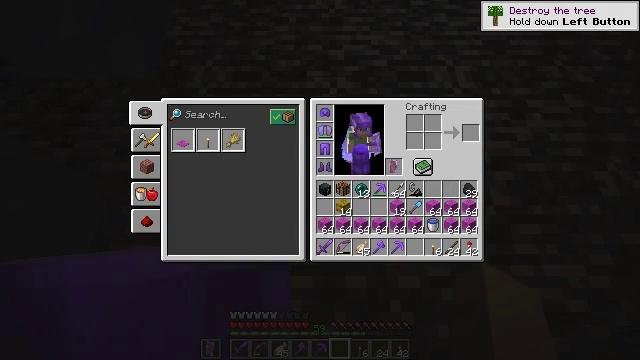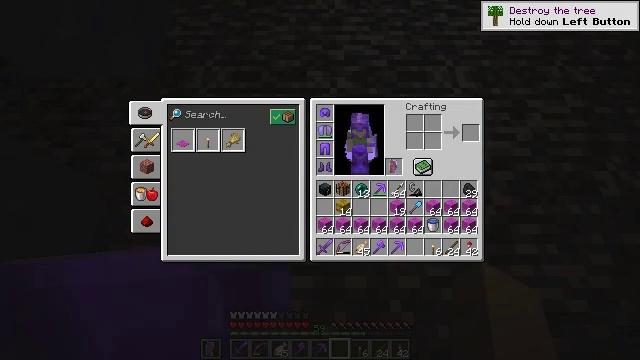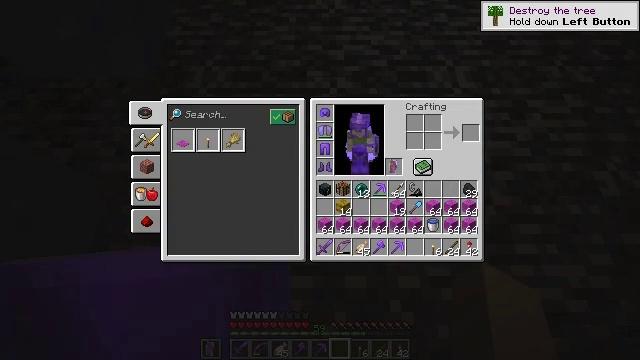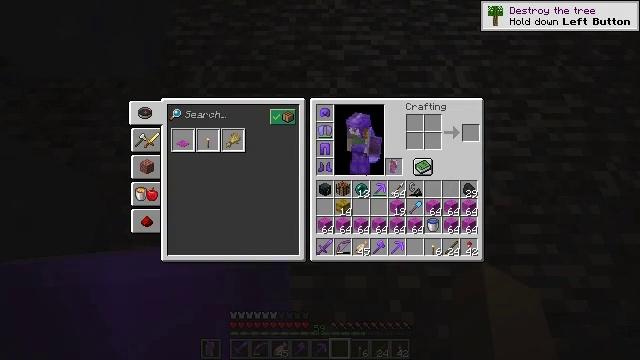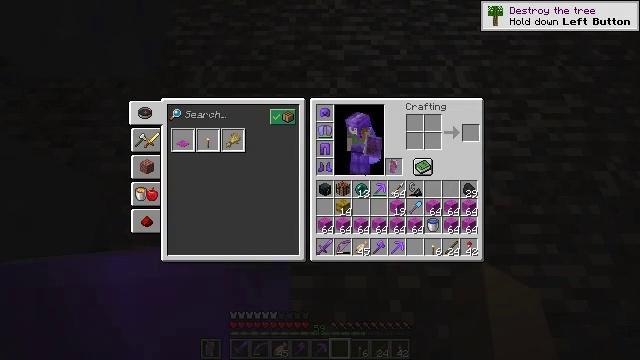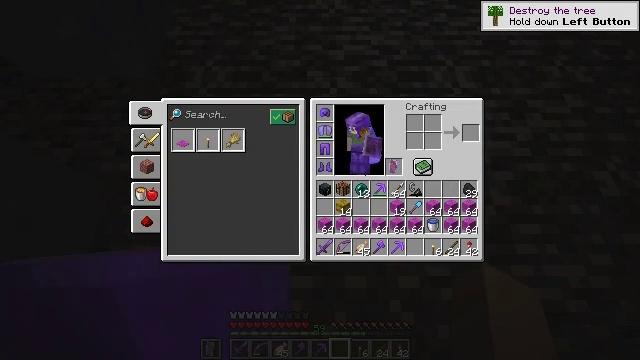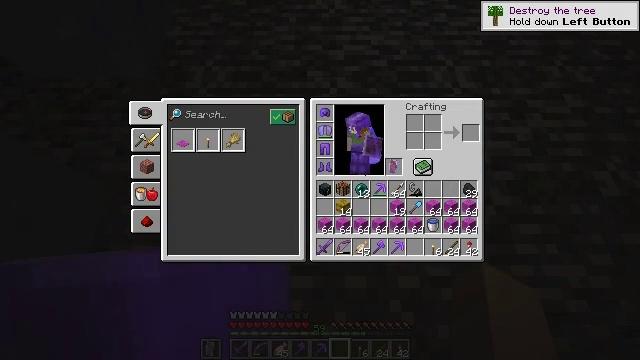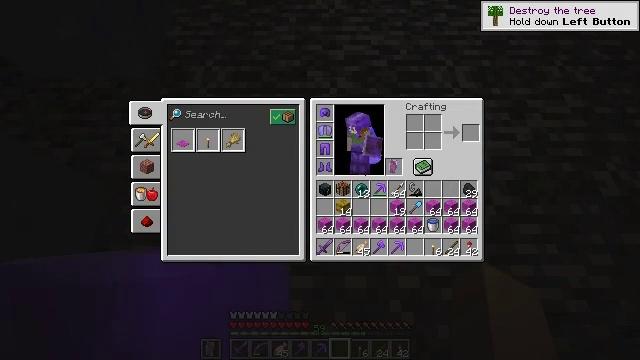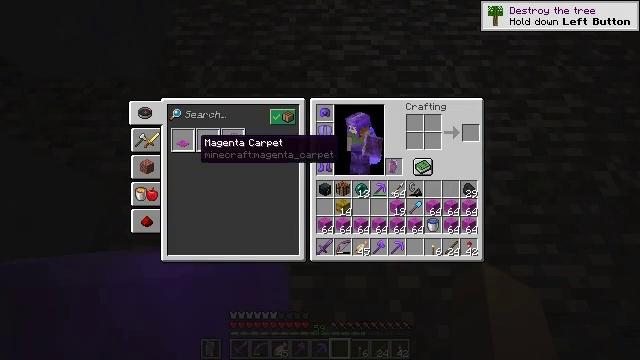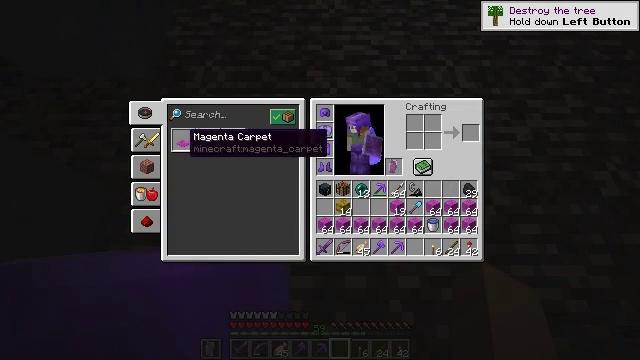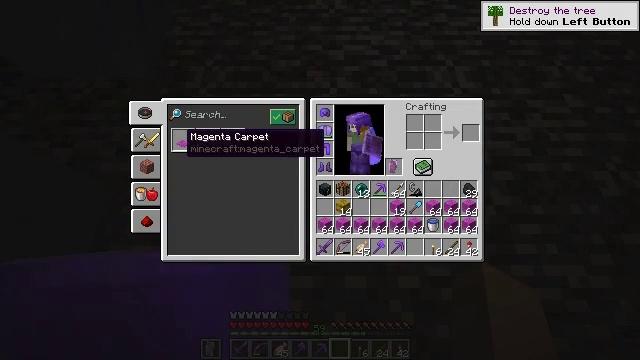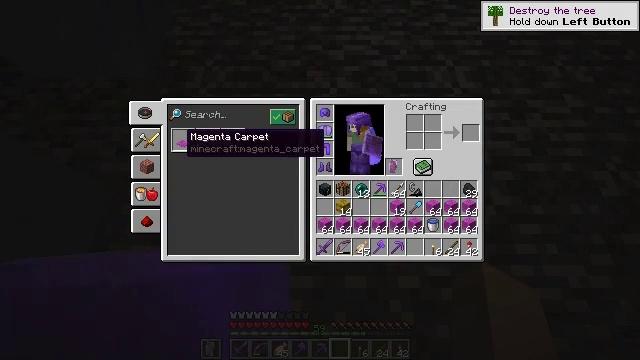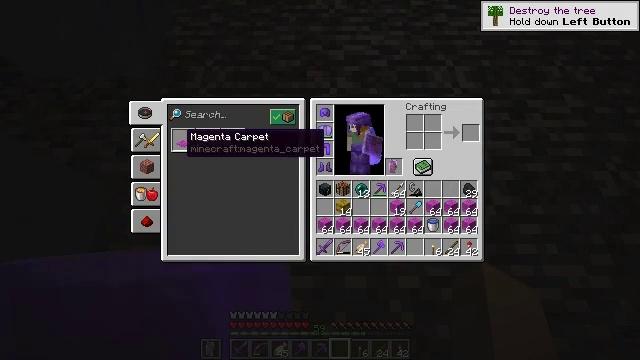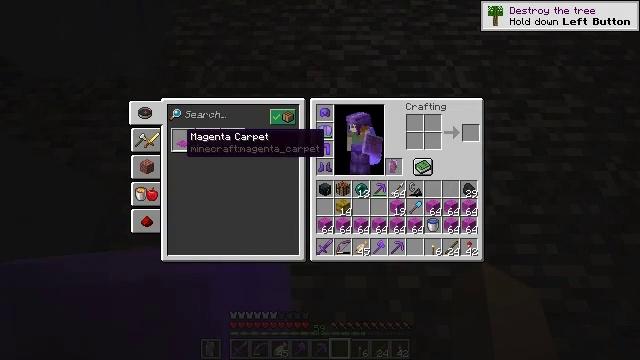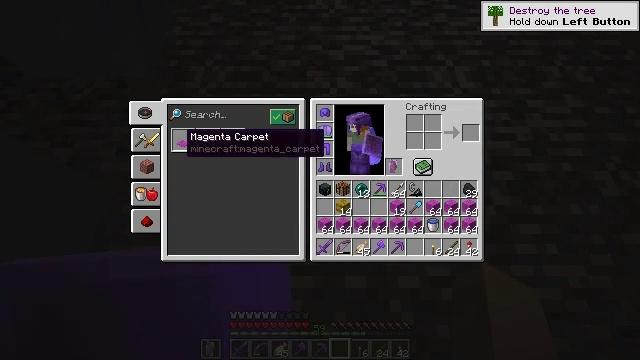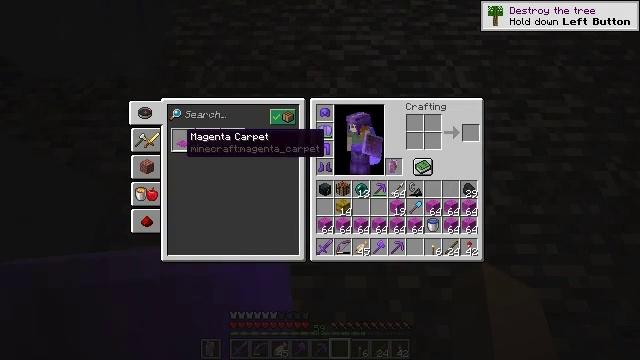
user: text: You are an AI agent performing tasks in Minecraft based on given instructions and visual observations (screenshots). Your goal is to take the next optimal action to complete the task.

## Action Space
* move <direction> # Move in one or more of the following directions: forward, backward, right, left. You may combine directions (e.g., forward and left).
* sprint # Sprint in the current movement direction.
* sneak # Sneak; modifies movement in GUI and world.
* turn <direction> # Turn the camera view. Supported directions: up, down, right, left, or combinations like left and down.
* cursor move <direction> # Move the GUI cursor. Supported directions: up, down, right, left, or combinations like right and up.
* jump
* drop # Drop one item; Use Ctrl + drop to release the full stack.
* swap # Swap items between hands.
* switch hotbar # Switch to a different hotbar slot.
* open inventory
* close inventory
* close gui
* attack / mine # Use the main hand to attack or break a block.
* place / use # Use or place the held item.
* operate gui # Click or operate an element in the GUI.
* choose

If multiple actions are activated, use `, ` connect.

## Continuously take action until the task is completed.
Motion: motion action
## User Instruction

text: Create a magenta carpet using magenta wool pieces.
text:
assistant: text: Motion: no_op
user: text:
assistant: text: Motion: cursor move left
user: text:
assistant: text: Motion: cursor move left
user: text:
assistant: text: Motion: cursor move left
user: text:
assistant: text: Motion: no_op
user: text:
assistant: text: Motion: no_op
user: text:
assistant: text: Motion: cursor move left
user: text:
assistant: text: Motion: sneak, cursor move left
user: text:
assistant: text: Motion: sneak, cursor move left
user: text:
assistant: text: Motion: sneak
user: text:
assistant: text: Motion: sneak
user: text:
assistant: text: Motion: sneak
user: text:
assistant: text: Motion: sneak
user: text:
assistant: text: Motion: sneak, operate gui
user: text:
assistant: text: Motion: sneak, operate gui
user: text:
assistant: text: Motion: sneak, operate gui
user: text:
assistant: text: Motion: sneak, operate gui
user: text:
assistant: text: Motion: sneak, cursor move right
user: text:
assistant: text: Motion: sneak, cursor move right
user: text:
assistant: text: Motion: sneak, cursor move right and down
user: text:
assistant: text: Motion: sneak, cursor move right
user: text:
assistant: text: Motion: sneak
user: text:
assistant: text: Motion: sneak
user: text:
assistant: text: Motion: sneak
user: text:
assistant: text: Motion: sneak
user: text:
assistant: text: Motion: sneak
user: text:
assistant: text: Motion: sneak
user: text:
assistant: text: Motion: sneak
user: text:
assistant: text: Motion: sneak, cursor move right and up
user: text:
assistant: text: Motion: sneak, cursor move right